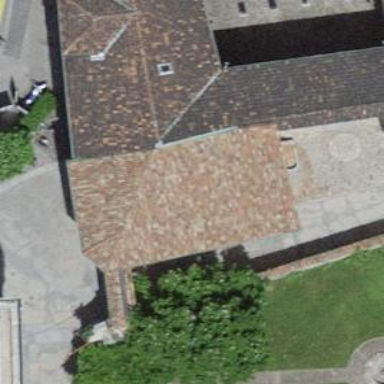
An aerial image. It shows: Historic church building serving as place of worship.